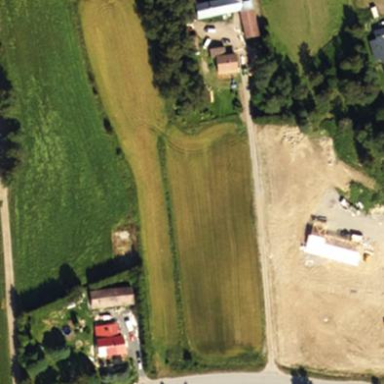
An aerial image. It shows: Picturesque farmland scene.